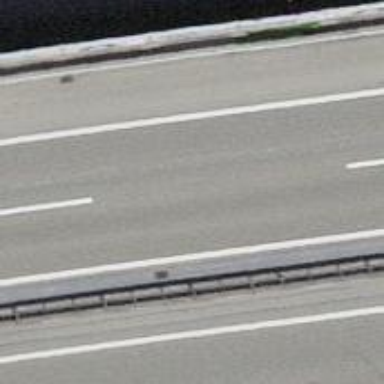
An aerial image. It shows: View of motorway.